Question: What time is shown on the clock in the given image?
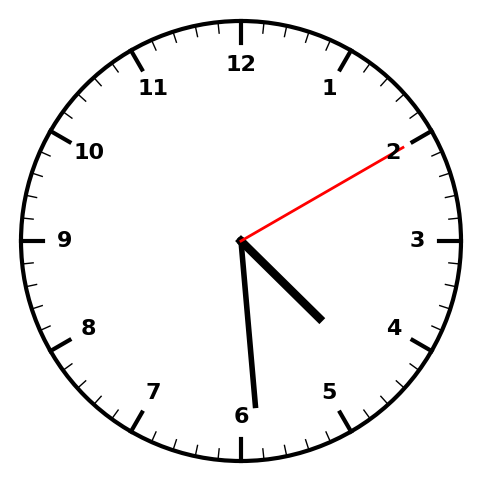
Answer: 04:29:10